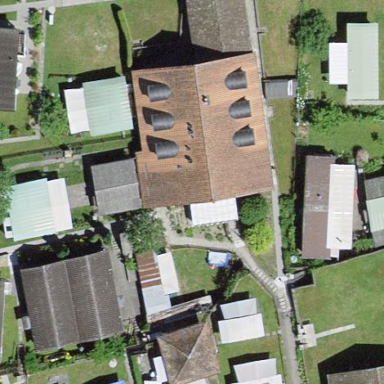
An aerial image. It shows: Gabled building.